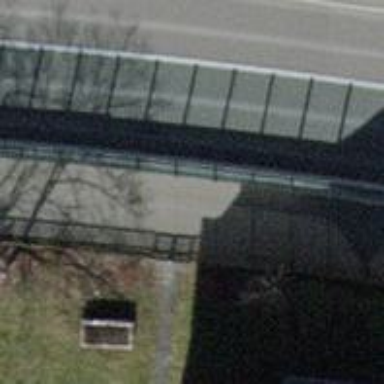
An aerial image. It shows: Noise barrier wall.